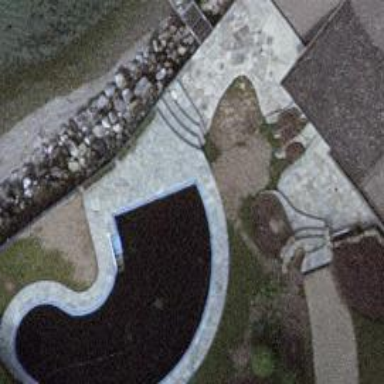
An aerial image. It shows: Swimming pool located in leisure land.